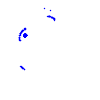
Particle: electron